Question: In eclipse have a function that when I'm modifying a class that will implements a '*' in the title like this:
And when I select Save button that '*' is no more.
The question is I want add that function into my application but have no idea or any key word to search it on google. Any suggestion?
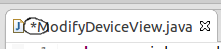
Answer: Implement <URL>.
Don't forget to contribute your editor to org.eclipse.ui.editors extension point.